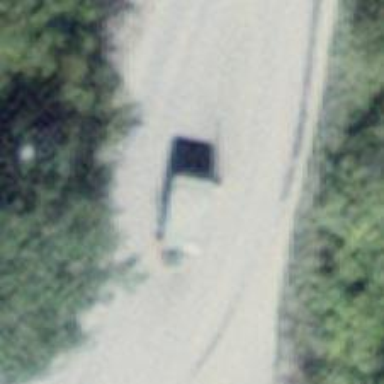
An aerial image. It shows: Lift gate barrier.